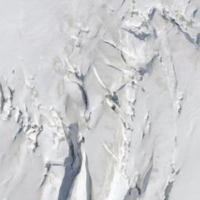
EUNIS habitat code: 49
Species observed at this site:
Vanessa atalanta